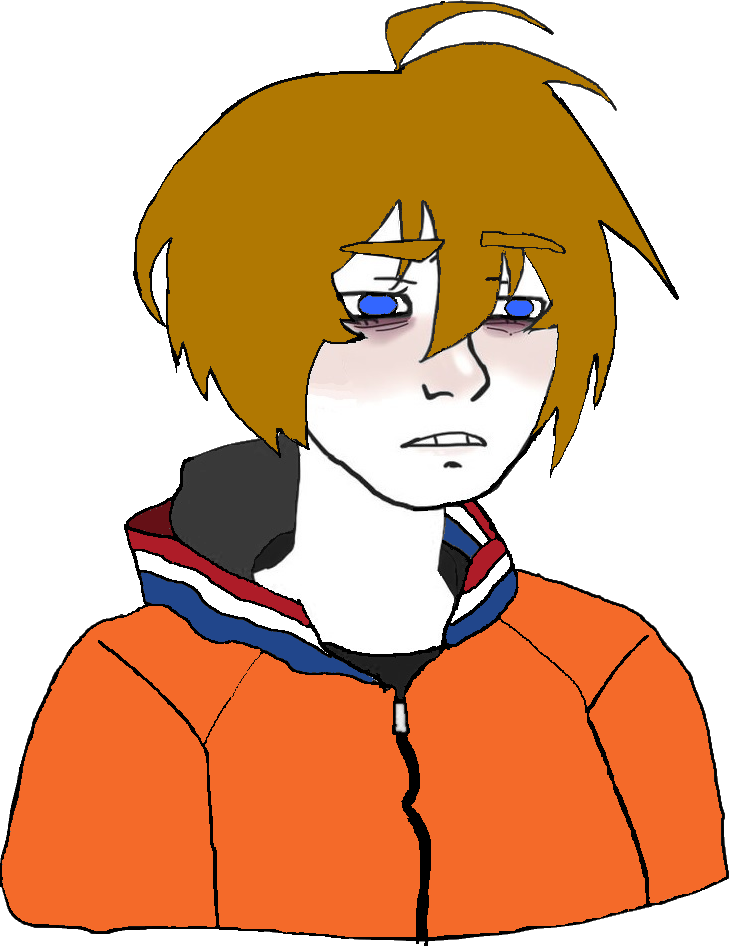
Label: 5_Twinkjak